Question: My app should implement login with facebook but I have noticed that every time I want to login ,a screen appears "You have already authorized this app,Press OK to continue" , the question is if I have already authorized the app the facebook should return automatically without this screen appearing as I saw in other applications ?
but when i set BOOL=NO in this line in Facebook.m [self authorizeWithFBAppAuth:BOOL safariAuth:BOOL]; its work perfectly, i.e. the popup screen "YOU HAVE ALREADY AUTHORIZED THIS APP" doesn't appear,but i need this functionality with BOOL set to YES.
Please help me.
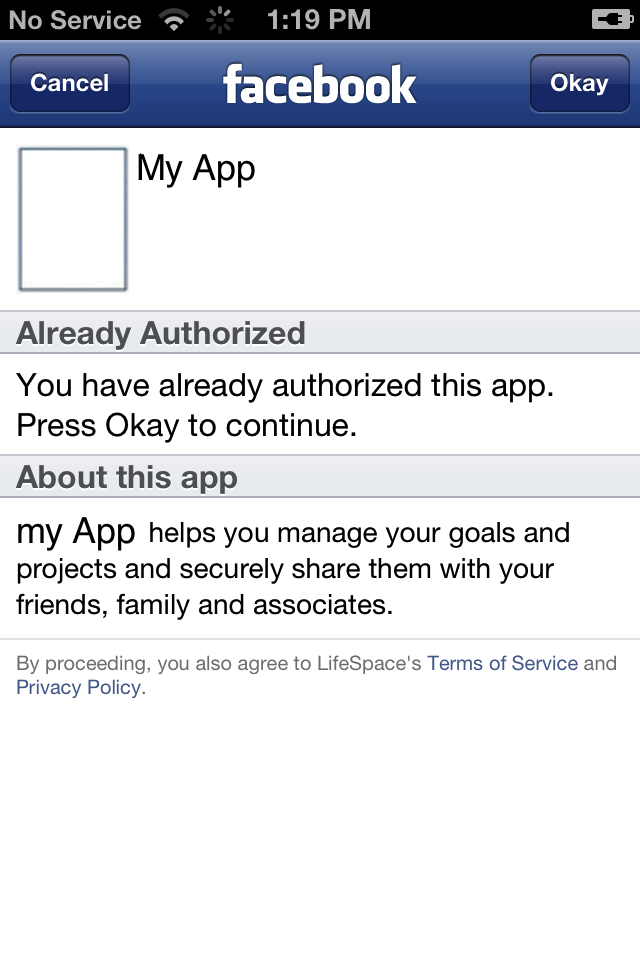
Answer: You Don't want to call authorize function each time when you click on login.Check whether the session is there and continue with logged in condition
'''
if (![[delegate facebook] isSessionValid]) {
[[delegate facebook] authorize:permissions];
} else {
NSLog(@"seesion found");
[self apiFQLIMe];
}
'''